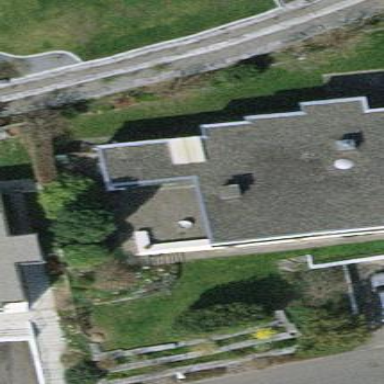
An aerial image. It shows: Building.